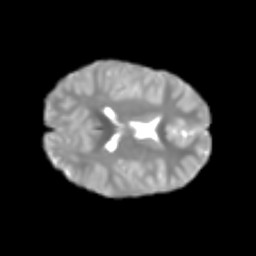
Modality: T2w
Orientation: axial
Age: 6
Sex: male
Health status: healthy